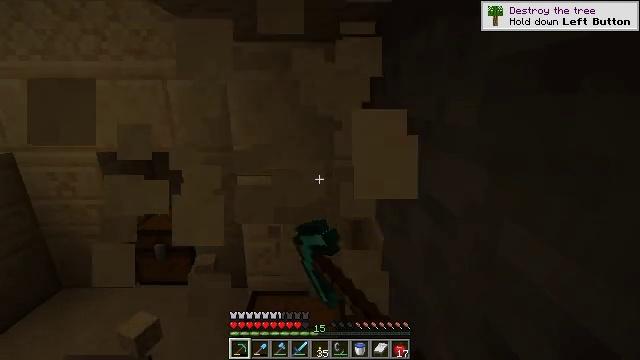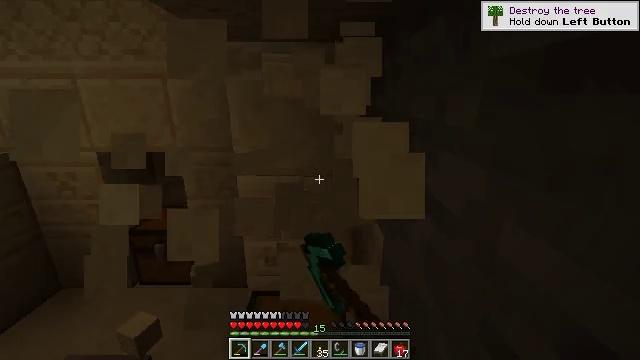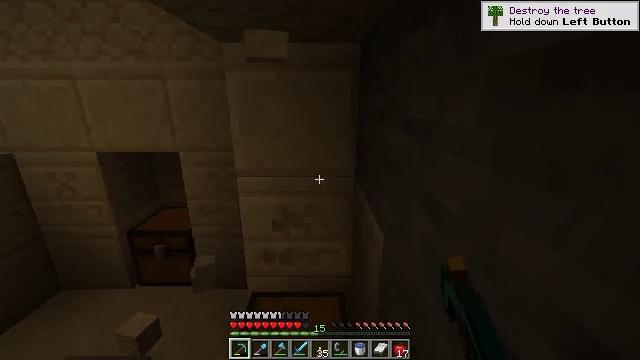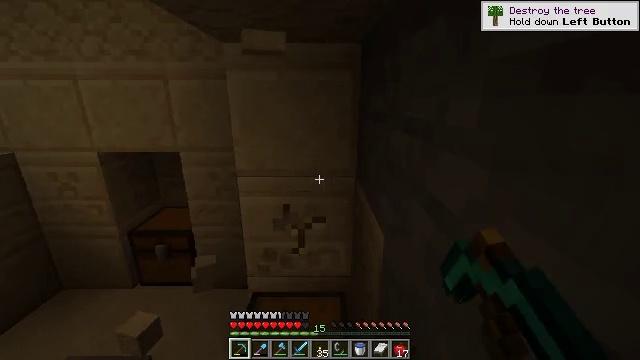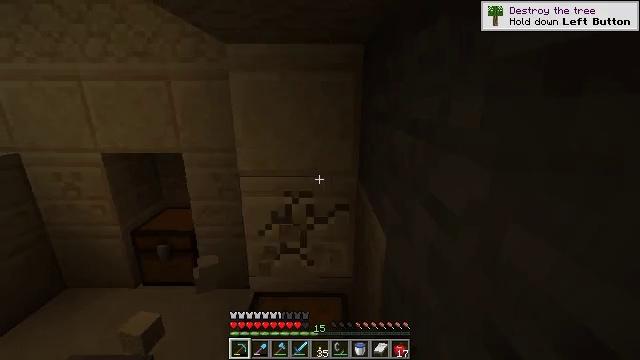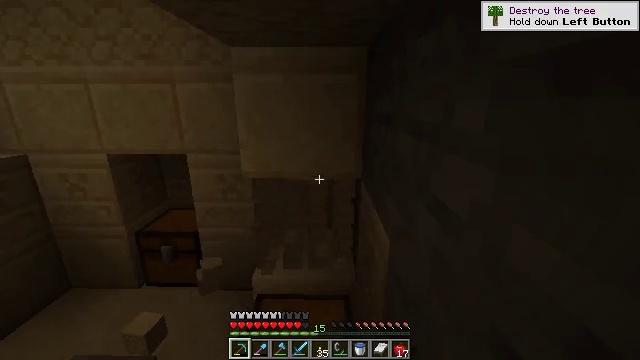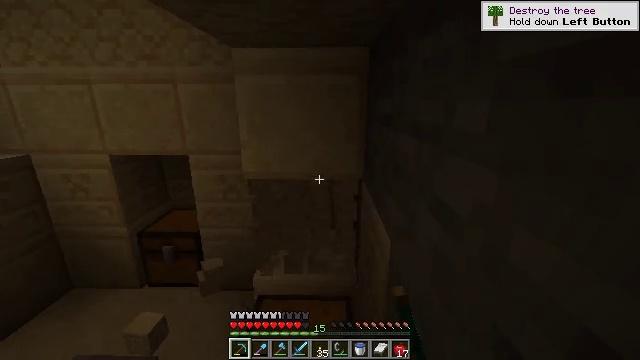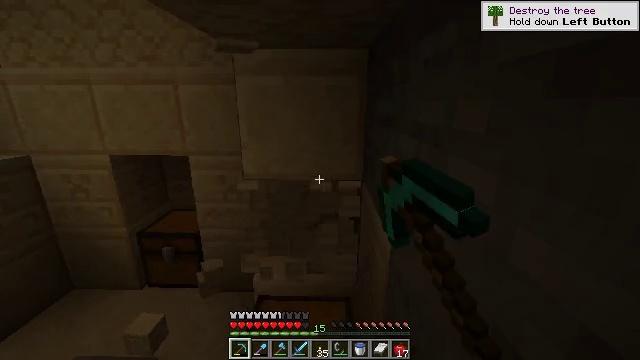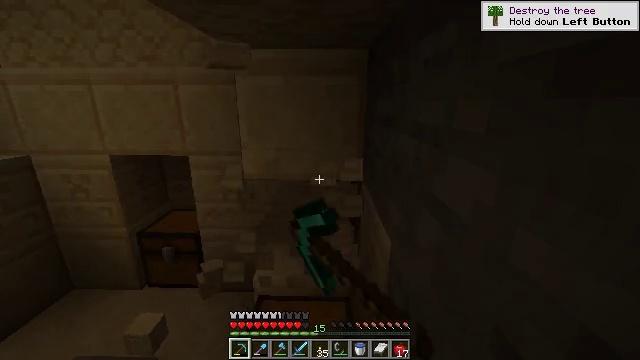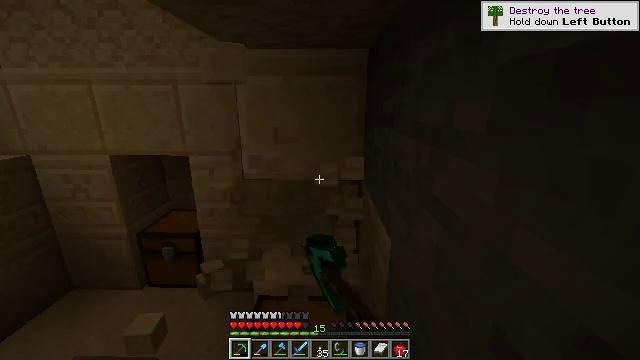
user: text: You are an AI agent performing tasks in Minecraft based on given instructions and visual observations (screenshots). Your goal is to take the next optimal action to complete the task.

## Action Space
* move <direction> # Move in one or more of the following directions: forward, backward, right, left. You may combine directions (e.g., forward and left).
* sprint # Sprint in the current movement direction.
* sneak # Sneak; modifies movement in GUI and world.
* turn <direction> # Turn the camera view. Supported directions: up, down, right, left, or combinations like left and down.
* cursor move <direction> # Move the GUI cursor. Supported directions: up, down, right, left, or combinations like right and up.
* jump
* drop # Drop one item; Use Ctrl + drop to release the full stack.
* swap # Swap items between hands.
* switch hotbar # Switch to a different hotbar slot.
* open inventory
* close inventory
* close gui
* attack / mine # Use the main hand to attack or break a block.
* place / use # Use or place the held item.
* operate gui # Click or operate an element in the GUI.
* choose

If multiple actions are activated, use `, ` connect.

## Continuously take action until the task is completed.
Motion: motion action
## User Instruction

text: Mine the chiseled sandstone.
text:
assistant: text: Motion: attack / mine
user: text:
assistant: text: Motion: attack / mine
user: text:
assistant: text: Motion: attack / mine
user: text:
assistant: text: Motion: attack / mine
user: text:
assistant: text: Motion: attack / mine
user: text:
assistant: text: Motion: attack / mine
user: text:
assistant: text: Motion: attack / mine
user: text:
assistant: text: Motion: attack / mine
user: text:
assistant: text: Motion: attack / mine
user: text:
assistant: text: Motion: attack / mine